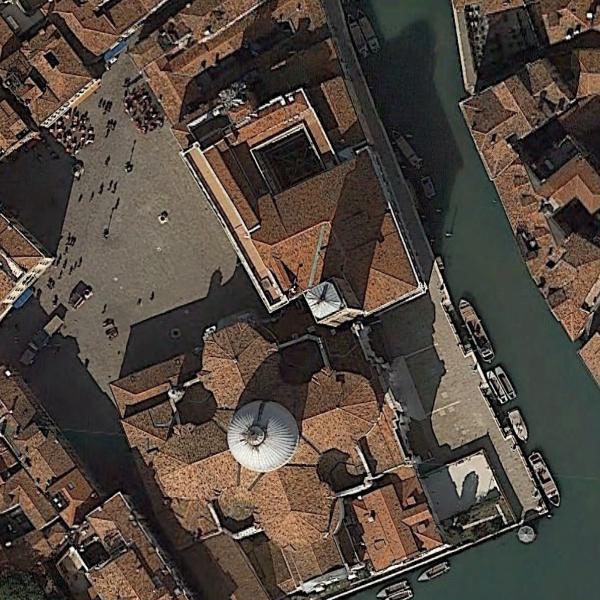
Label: Church